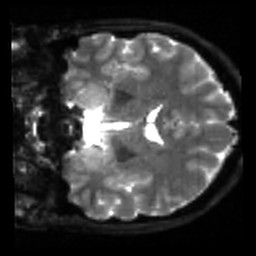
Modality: sbref
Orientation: coronal
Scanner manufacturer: siemens
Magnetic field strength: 3 T
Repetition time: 4 s
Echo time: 0.0594 s